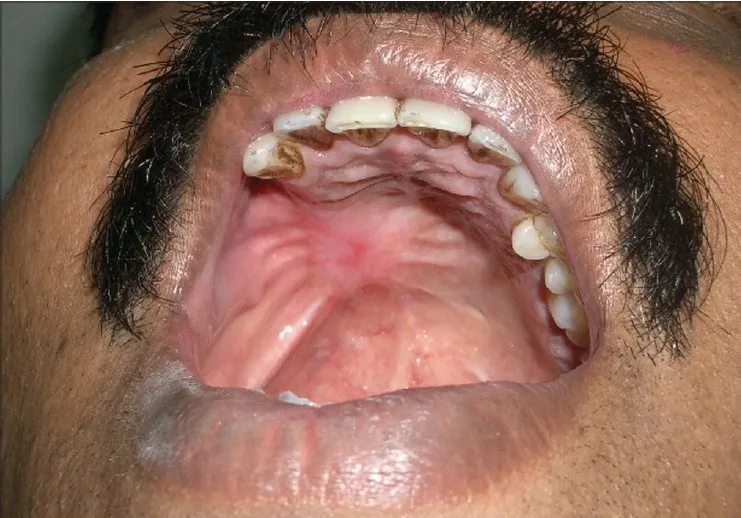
Reconstruction outcome after 2 years of follow-up.
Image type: medical_photograph (oral_photograph)